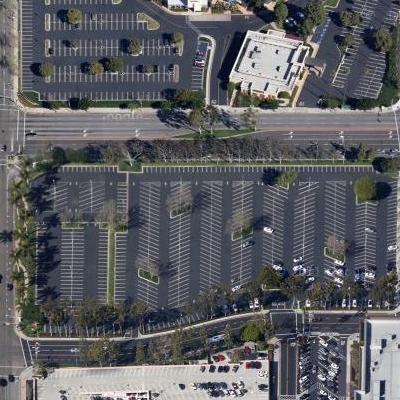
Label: gParking